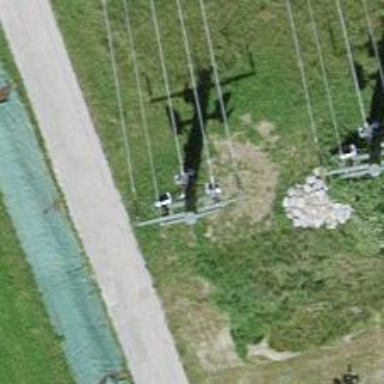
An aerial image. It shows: Power pole.